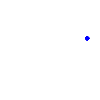
Particle: pion